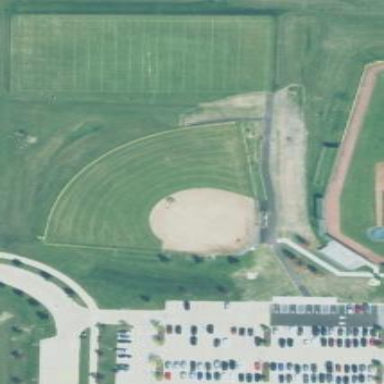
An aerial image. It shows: Baseball pitch for leisure land activities.